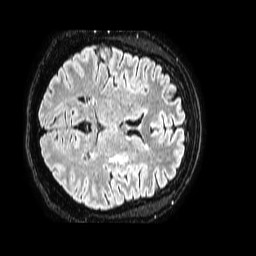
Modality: FLAIR
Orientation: axial
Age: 48
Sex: female
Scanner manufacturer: philips
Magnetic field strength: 1.5 T
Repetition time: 4.8 s
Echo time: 0.3 s